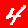
Digit: 4